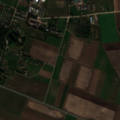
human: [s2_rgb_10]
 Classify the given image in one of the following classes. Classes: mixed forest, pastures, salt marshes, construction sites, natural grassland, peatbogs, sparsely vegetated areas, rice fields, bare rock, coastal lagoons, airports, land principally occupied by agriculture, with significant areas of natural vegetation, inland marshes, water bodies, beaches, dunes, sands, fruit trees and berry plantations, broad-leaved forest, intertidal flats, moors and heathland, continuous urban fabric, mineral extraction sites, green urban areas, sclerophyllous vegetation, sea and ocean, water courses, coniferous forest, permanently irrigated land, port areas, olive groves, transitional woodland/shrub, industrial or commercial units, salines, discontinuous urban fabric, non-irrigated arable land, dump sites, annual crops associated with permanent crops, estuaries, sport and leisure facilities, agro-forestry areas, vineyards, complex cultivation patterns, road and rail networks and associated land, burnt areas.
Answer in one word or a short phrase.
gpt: discontinuous urban fabric, industrial or commercial units, non-irrigated arable land